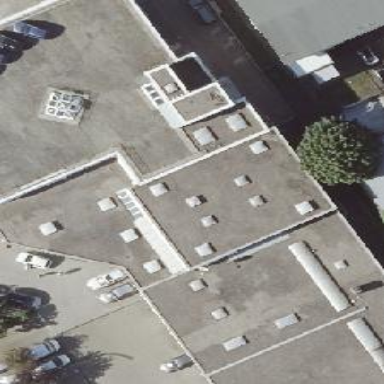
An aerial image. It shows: Building that houses car shop.